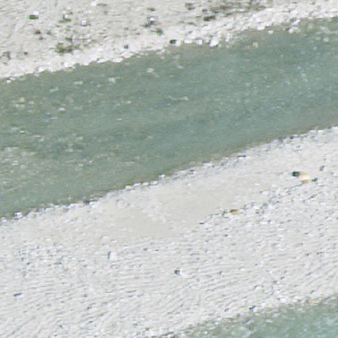
Label: other